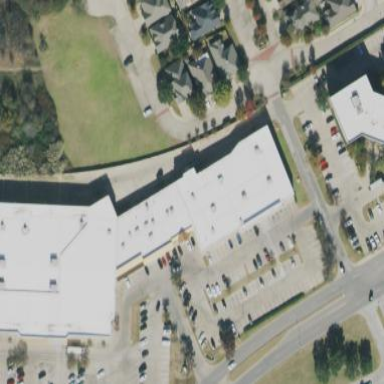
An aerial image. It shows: Retail building.